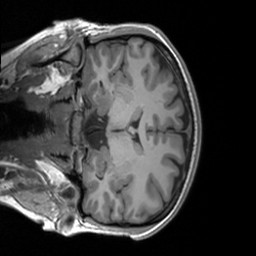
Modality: T1w
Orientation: coronal
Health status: healthy
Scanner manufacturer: siemens
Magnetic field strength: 3 T
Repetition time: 1.9 s
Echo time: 0.00226 s